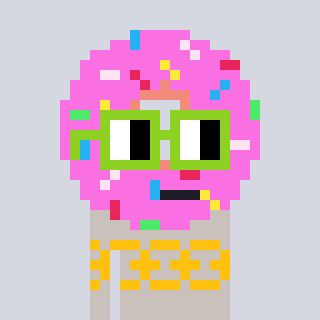
a pixel art character with square light green glasses, a doughnut-shaped head and a foggrey-colored body on a cool background